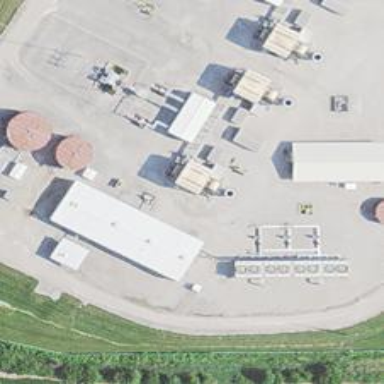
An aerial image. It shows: Gas turbine generator powered by gas.